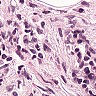
Metastatic tissue present: no